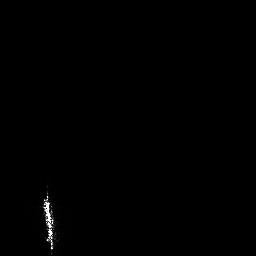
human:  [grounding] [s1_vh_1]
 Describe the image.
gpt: In the satellite image, there is  <ref>1 medium ship </ref> <box>[[15, 70, 21, 98, 0]]</box> located at bottom left.